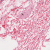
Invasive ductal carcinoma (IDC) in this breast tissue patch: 0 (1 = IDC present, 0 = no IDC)